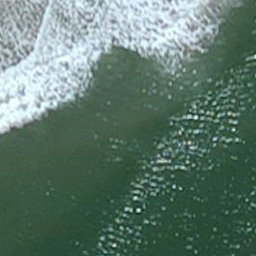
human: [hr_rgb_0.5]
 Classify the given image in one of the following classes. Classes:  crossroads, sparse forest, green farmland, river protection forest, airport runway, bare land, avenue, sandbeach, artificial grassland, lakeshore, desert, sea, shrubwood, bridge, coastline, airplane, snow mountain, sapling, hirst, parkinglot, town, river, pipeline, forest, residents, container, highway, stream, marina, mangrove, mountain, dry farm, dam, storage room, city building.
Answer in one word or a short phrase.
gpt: coastline